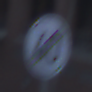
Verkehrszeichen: EndeGeschwindigkeit40
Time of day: SunriseSunset
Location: Outdoor (Urban)
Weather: Clear
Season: NotSpecified
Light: Natural